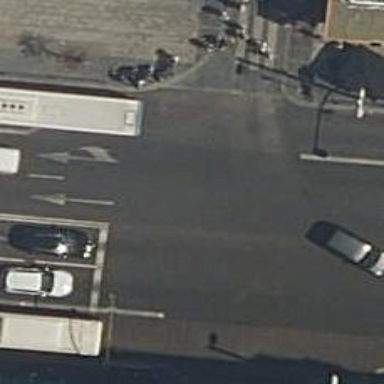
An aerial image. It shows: Tertiary road with asphalt surface. It includes shared lane for cyclists.